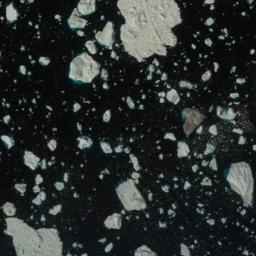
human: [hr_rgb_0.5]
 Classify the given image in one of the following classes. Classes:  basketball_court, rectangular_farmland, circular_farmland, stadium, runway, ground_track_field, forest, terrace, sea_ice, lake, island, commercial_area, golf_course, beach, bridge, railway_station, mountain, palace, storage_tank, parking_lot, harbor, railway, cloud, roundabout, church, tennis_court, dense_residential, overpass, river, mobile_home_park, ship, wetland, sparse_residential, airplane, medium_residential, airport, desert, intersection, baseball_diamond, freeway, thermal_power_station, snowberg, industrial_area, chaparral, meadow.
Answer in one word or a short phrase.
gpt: sea_ice